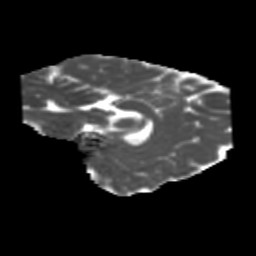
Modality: MD
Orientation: sagittal
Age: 34
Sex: female
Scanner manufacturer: siemens
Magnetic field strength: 3 T
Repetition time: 1.8 s
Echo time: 0.07 s